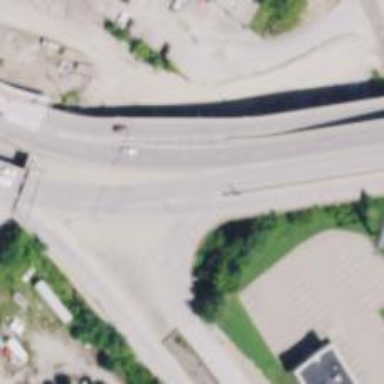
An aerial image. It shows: Viaduct bridge on trunk link highway.